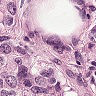
Metastatic tissue present: yes